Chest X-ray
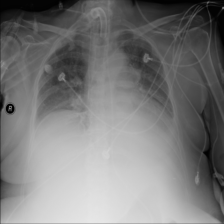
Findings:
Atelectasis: positive
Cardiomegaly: negative
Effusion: positive
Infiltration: negative
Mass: negative
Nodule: negative
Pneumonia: negative
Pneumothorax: negative
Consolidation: positive
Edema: negative
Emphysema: negative
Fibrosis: negative
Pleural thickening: negative
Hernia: negative